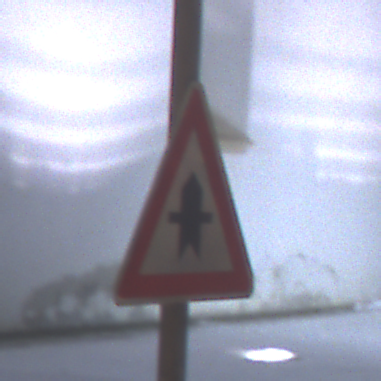
Verkehrszeichen: Vorfahrt
Umgebung: Outdoor, Urban
Tageszeit: Night
Wetter: Overcast
Licht: Artificial
Jahreszeit: Winter
Kontrast: MediumContrast